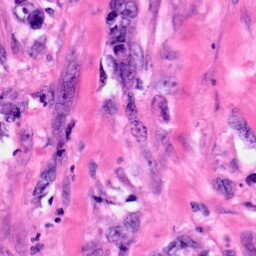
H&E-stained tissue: Pancreatic